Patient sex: M
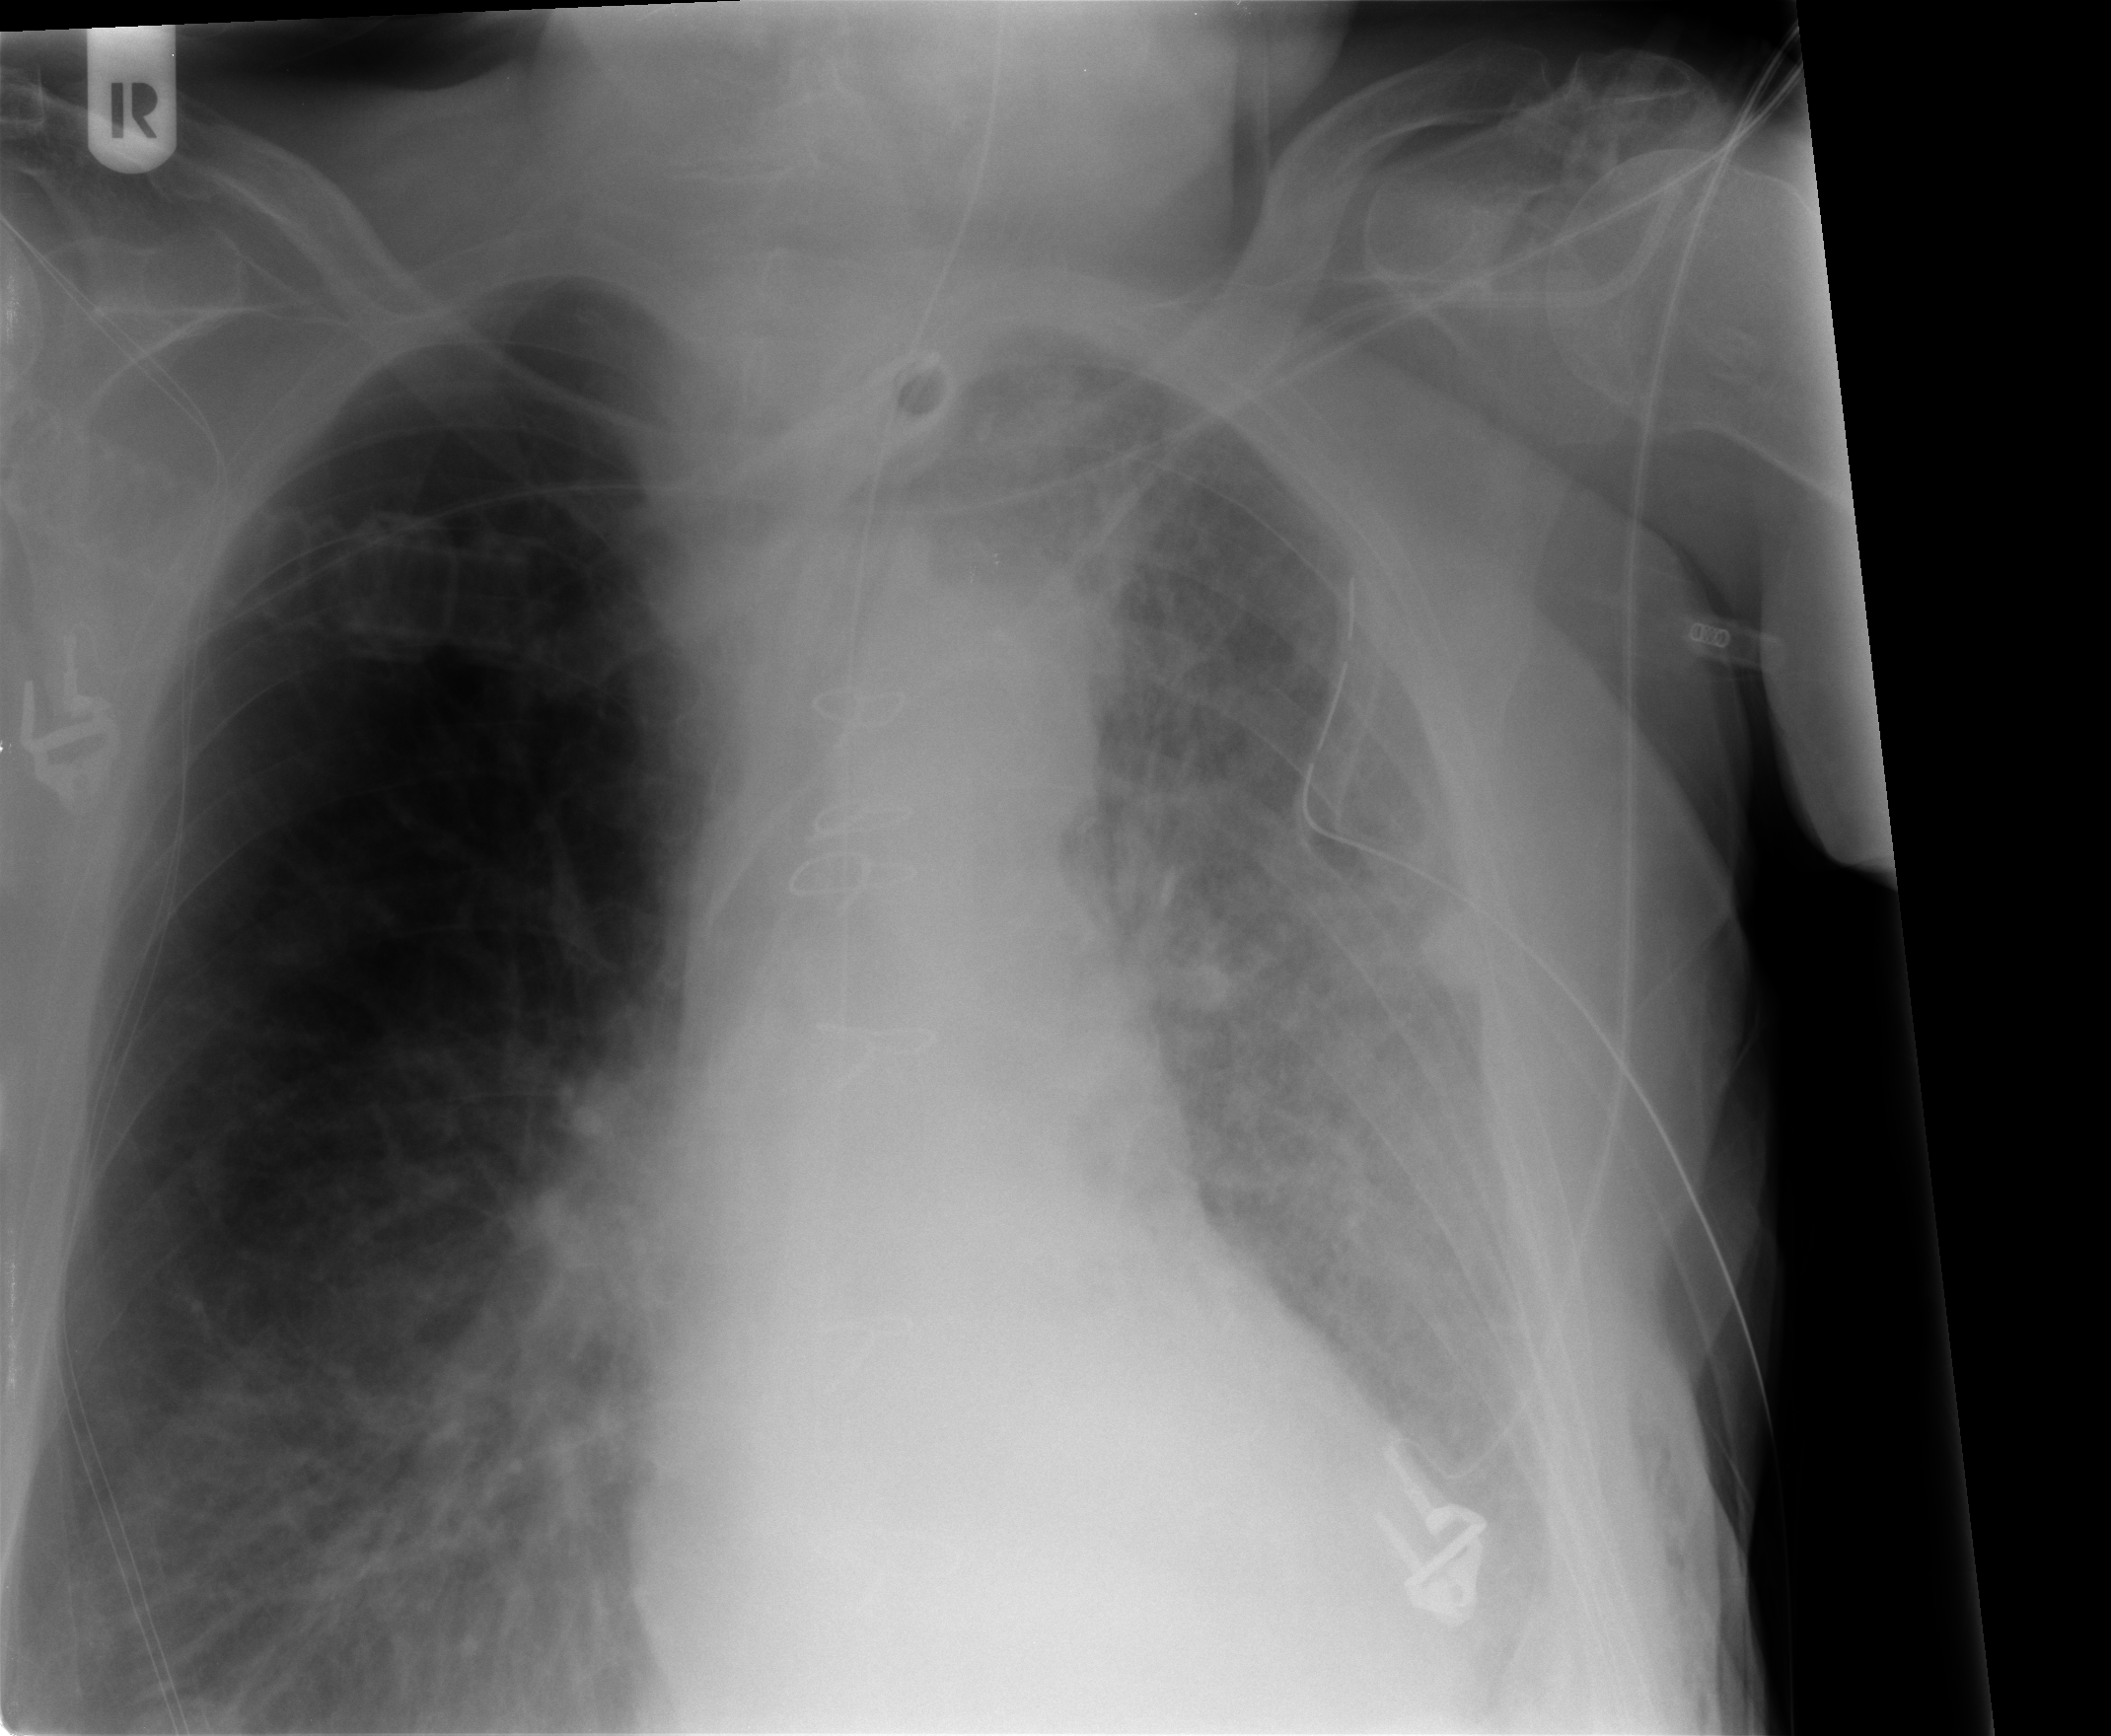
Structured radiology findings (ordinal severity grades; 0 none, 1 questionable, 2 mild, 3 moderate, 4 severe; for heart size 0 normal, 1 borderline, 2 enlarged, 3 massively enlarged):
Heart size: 1
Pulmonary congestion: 2
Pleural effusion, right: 1
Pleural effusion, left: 2
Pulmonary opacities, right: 2
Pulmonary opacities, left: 3
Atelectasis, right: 2
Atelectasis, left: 2